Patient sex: M
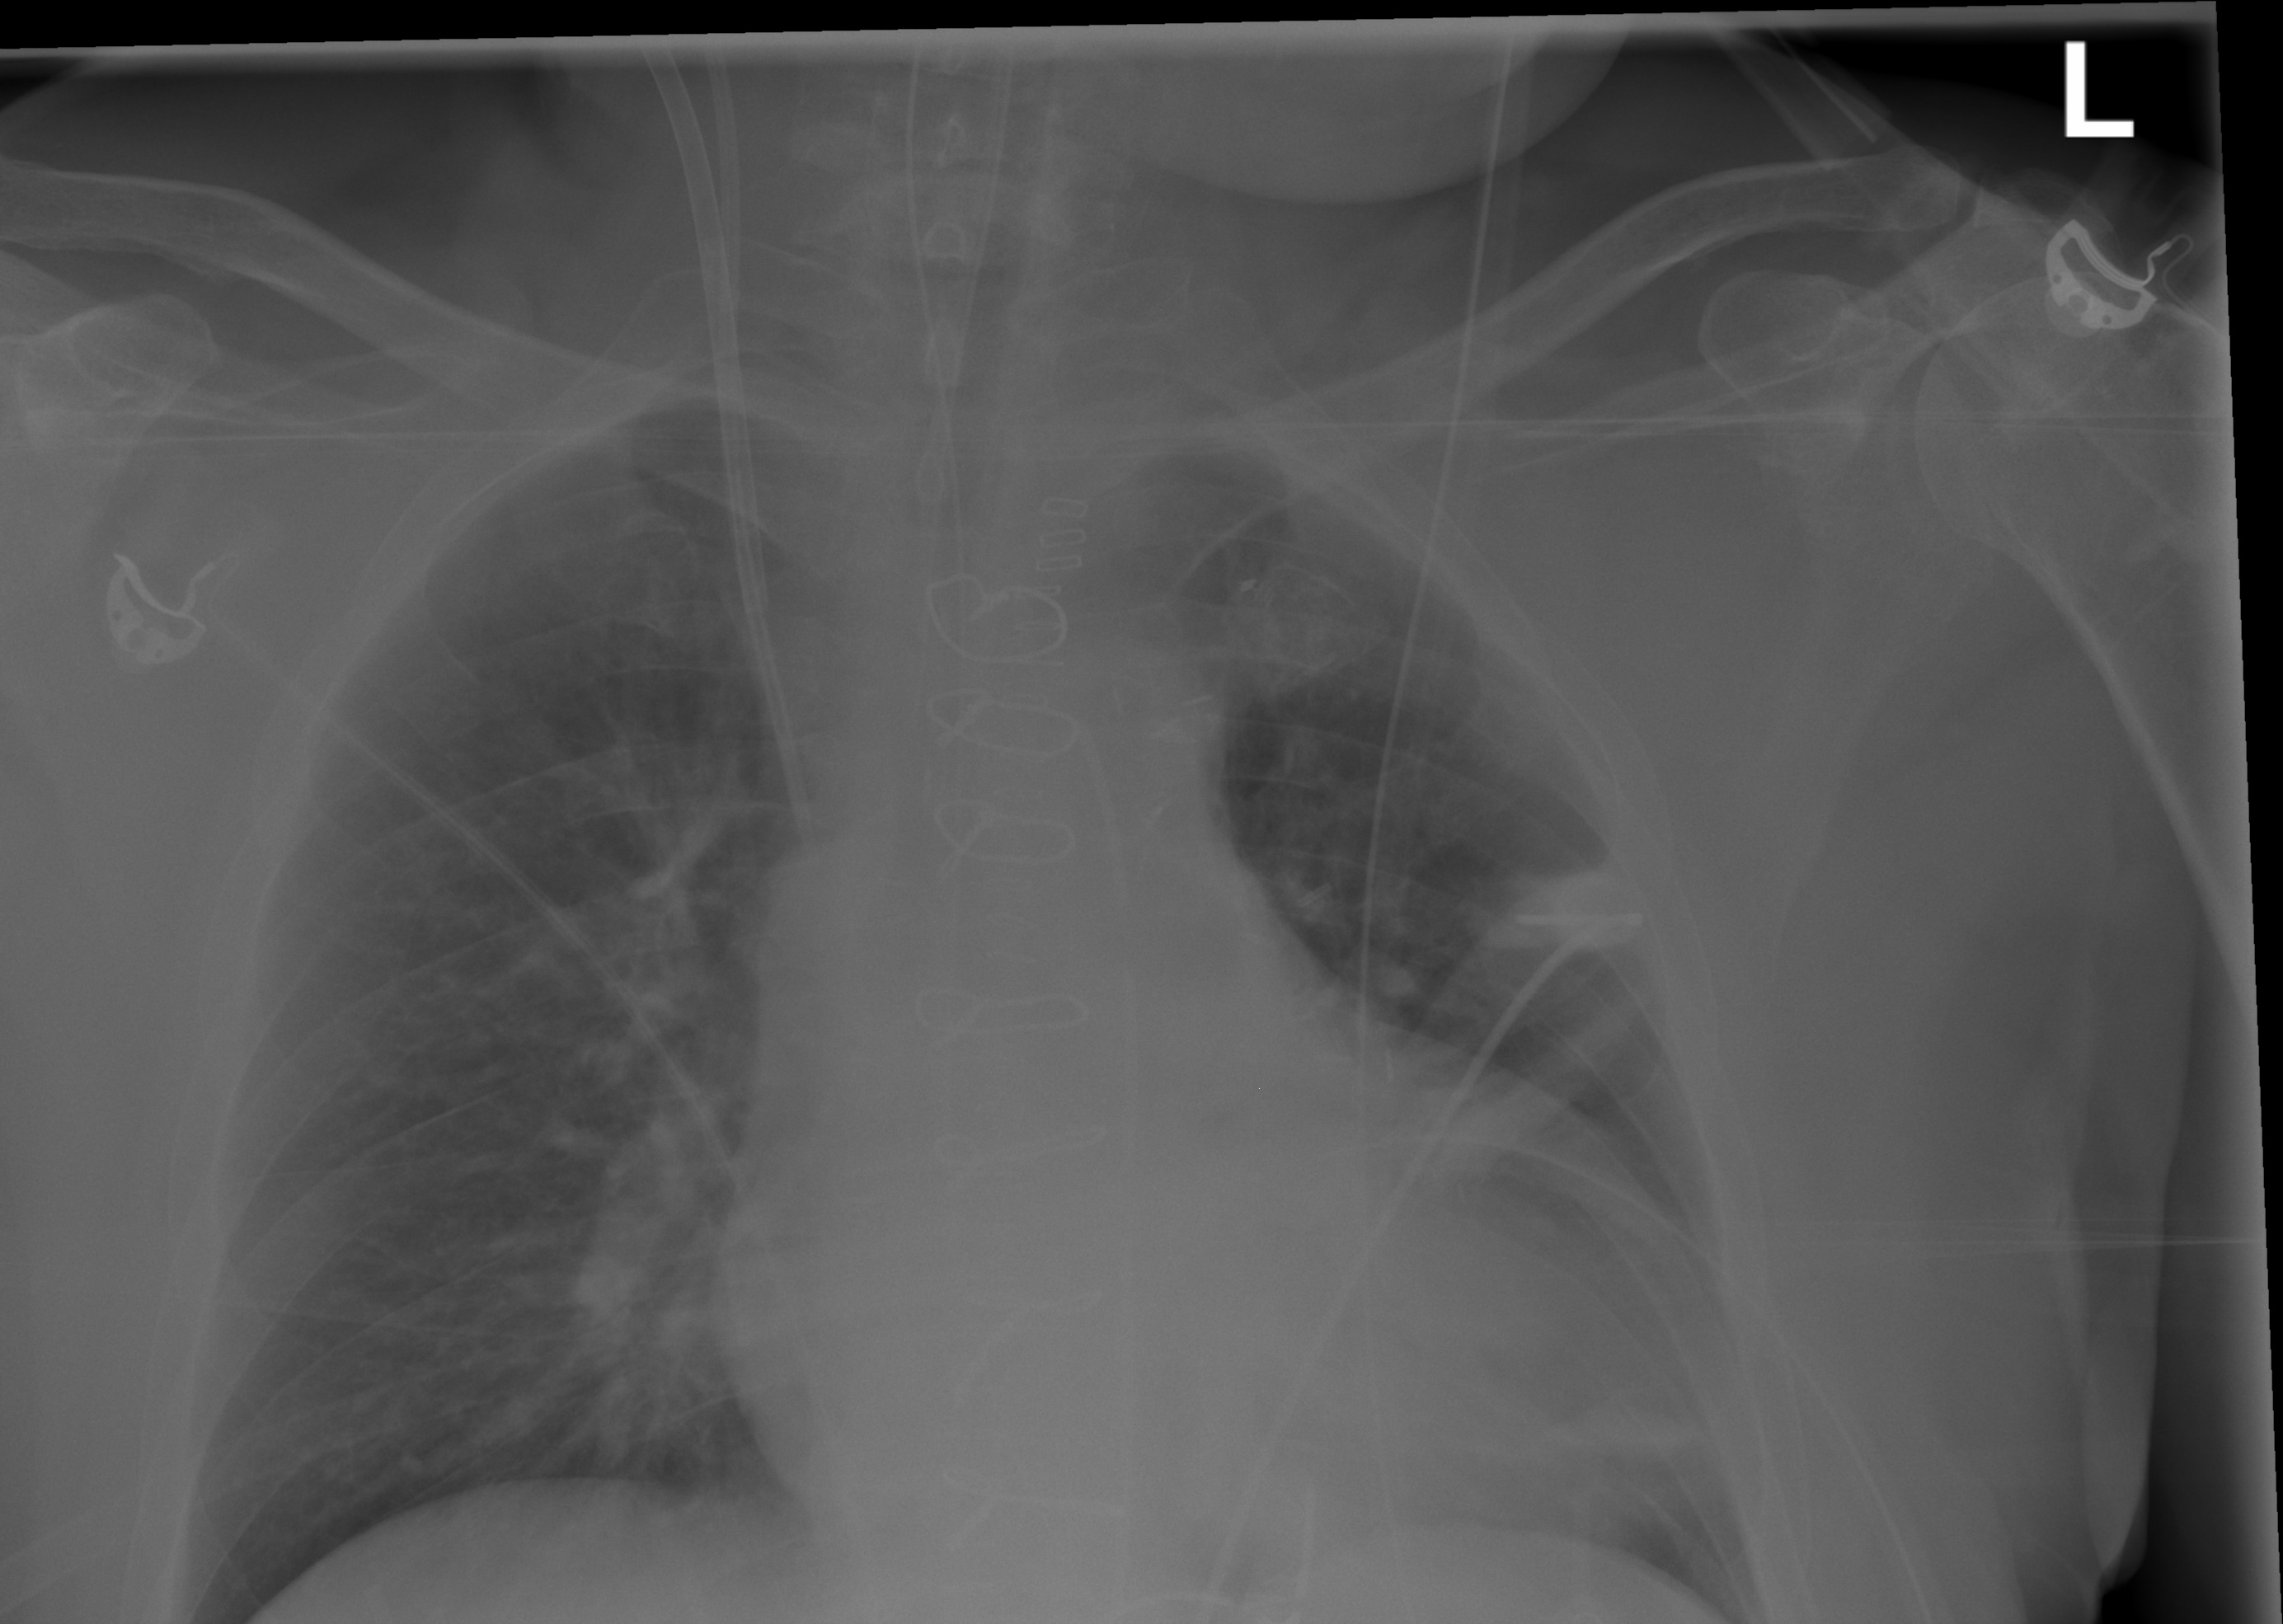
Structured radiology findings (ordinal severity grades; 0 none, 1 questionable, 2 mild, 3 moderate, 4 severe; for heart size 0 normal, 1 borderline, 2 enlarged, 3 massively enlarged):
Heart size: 3
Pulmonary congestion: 2
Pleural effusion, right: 0
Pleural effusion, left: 0
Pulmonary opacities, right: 0
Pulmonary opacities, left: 0
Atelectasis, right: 0
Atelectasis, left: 2